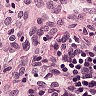
Metastatic tissue present: no